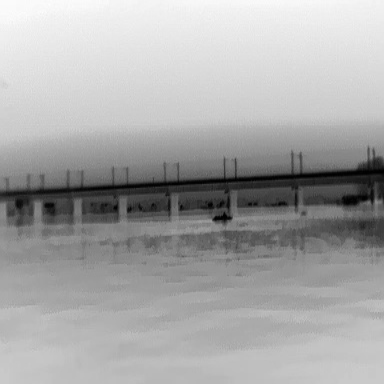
There is a warship in the infrared image.